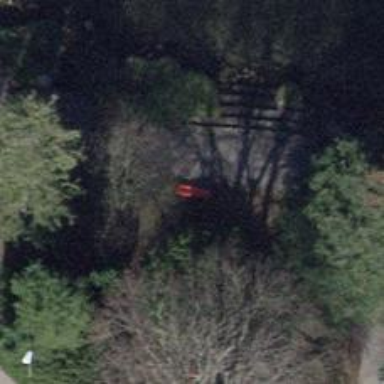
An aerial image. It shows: Red bench.